Question: I want to have Borderless window similar to image I have attached; how can I do this ?
Thanks
Ocean
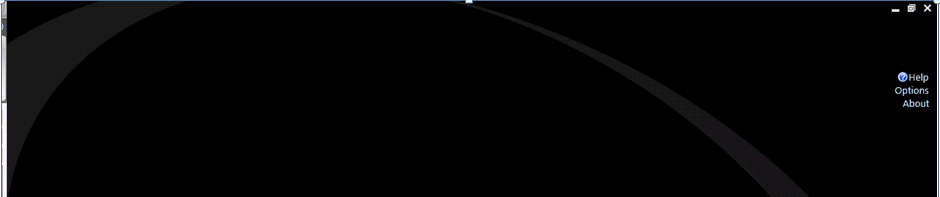
Answer: You can get rid of the default chrome by making the window transparent and windowStyle to None, and need to provide styled buttons instead of the regular buttons on the top-right
'''
<Window WindowStyle="None" AllowsTransparency="True" Background="Transparent"
'''